Question: how can I change the background of marked element(part of toolbar, in xaml)?
'''
<ToolBar Grid.Column="1" x:Name="AdditionalModuleButtonsStackPanel" Background="{x:Null}"/>
'''
I do not even know how that element is called. I need to make that background transparent.
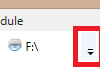
Answer: According to <URL>,
> The overflow button unfortunately has a fixed background.
That means you must supply the entire template. Here is the style of the toolbar (long I know...), make sure to include it in your XAML (I added it to my 'Window.Resources'):
RESOURCE:
'''
<Window.Resources>
<LinearGradientBrush x:Key="ToolBarHorizontalBackground" EndPoint="0,1" StartPoint="0,0">
<GradientStop Color="#E2E0DB" Offset="0"/>
<GradientStop Color="#EAE8E4" Offset="0.5"/>
<GradientStop Color="#D5D2CA" Offset="0.9"/>
<GradientStop Color="#DBD8D1" Offset="1"/>
</LinearGradientBrush>
<LinearGradientBrush x:Key="ToolBarToggleButtonVerticalBackground" EndPoint="1,0" StartPoint="0,0">
<GradientStop Color="#E6E6E6" Offset="0"/>
<GradientStop Color="#D2D2D2" Offset="0.5"/>
<GradientStop Color="#808080" Offset="1"/>
</LinearGradientBrush>
<SolidColorBrush x:Key="ToolBarButtonHover" Color="#B6BDD2"/>
<SolidColorBrush x:Key="ToolBarGripper" Color="#A0A0A0"/>
<Style x:Key="ToolBarVerticalOverflowButtonStyle" TargetType="{x:Type ToggleButton}">
<Setter Property="Background" Value="{StaticResource ToolBarToggleButtonVerticalBackground}"/>
<Setter Property="MinHeight" Value="0"/>
<Setter Property="MinWidth" Value="0"/>
<Setter Property="Template">
<Setter.Value>
<ControlTemplate TargetType="{x:Type ToggleButton}">
<Border x:Name="Bd" Background="{TemplateBinding Background}" CornerRadius="0,0,3,3" SnapsToDevicePixels="true">
<Canvas HorizontalAlignment="Right" Height="6" Margin="2,7,2,2" SnapsToDevicePixels="true" VerticalAlignment="Bottom" Width="7">
<Path Data="M 1.5 1 L 1.5 6" Stroke="White"/>
<Path Data="M 0.5 0 L 0.5 5" Stroke="{TemplateBinding Foreground}"/>
<Path Data="M 3.5 0.5 L 7 3.5 L 4 6.5 Z" Fill="White"/>
<Path Data="M 3 -0.5 L 6 2.5 L 3 5.5 Z" Fill="{TemplateBinding Foreground}"/>
</Canvas>
</Border>
<ControlTemplate.Triggers>
<Trigger Property="IsMouseOver" Value="true">
<Setter Property="Background" TargetName="Bd" Value="{StaticResource ToolBarButtonHover}"/>
</Trigger>
<Trigger Property="IsKeyboardFocused" Value="true">
<Setter Property="Background" TargetName="Bd" Value="{StaticResource ToolBarButtonHover}"/>
</Trigger>
<Trigger Property="IsEnabled" Value="false">
<Setter Property="Foreground" Value="{StaticResource ToolBarGripper}"/>
</Trigger>
</ControlTemplate.Triggers>
</ControlTemplate>
</Setter.Value>
</Setter>
<Style.Triggers>
<DataTrigger Binding="{Binding Source={x:Static SystemParameters.HighContrast}}" Value="true">
<Setter Property="Background" Value="{DynamicResource {x:Static SystemColors.ControlBrushKey}}"/>
</DataTrigger>
</Style.Triggers>
</Style>
<LinearGradientBrush x:Key="ToolBarVerticalBackground" EndPoint="1,0" StartPoint="0,0">
<GradientStop Color="#E2E0DB" Offset="0"/>
<GradientStop Color="#EAE8E4" Offset="0.5"/>
<GradientStop Color="#D5D2CA" Offset="0.9"/>
<GradientStop Color="#DBD8D1" Offset="1"/>
</LinearGradientBrush>
<LinearGradientBrush x:Key="ToolBarToggleButtonHorizontalBackground" EndPoint="0,1" StartPoint="0,0">
<GradientStop Color="#E6E6E6" Offset="0"/>
<GradientStop Color="#D2D2D2" Offset="0.5"/>
<GradientStop Color="#808080" Offset="1"/>
</LinearGradientBrush>
<Style x:Key="ToolBarHorizontalOverflowButtonStyle" TargetType="{x:Type ToggleButton}">
<Setter Property="Background" Value="{StaticResource ToolBarToggleButtonHorizontalBackground}"/>
<Setter Property="MinHeight" Value="0"/>
<Setter Property="MinWidth" Value="0"/>
<Setter Property="Template">
<Setter.Value>
<ControlTemplate TargetType="{x:Type ToggleButton}">
<Border x:Name="Bd" Background="{TemplateBinding Background}" CornerRadius="0,3,3,0" SnapsToDevicePixels="true">
<Canvas HorizontalAlignment="Right" Height="7" Margin="7,2,2,2" SnapsToDevicePixels="true" VerticalAlignment="Bottom" Width="6">
<Path Data="M 1 1.5 L 6 1.5" Stroke="White"/>
<Path Data="M 0 0.5 L 5 0.5" Stroke="{TemplateBinding Foreground}"/>
<Path Data="M 0.5 4 L 6.5 4 L 3.5 7 Z" Fill="White"/>
<Path Data="M -0.5 3 L 5.5 3 L 2.5 6 Z" Fill="{TemplateBinding Foreground}"/>
</Canvas>
</Border>
<ControlTemplate.Triggers>
<Trigger Property="IsMouseOver" Value="true">
<Setter Property="Background" TargetName="Bd" Value="{StaticResource ToolBarButtonHover}"/>
</Trigger>
<Trigger Property="IsKeyboardFocused" Value="true">
<Setter Property="Background" TargetName="Bd" Value="{StaticResource ToolBarButtonHover}"/>
</Trigger>
<Trigger Property="IsEnabled" Value="false">
<Setter Property="Foreground" Value="{StaticResource ToolBarGripper}"/>
</Trigger>
</ControlTemplate.Triggers>
</ControlTemplate>
</Setter.Value>
</Setter>
<Style.Triggers>
<DataTrigger Binding="{Binding Source={x:Static SystemParameters.HighContrast}}" Value="true">
<Setter Property="Background" Value="{DynamicResource {x:Static SystemColors.ControlBrushKey}}"/>
</DataTrigger>
</Style.Triggers>
</Style>
<SolidColorBrush x:Key="ToolBarMenuBorder" Color="#666666"/>
<SolidColorBrush x:Key="ToolBarSubMenuBackground" Color="#F9F8F7"/>
<Style x:Key="ToolBarThumbStyle" TargetType="{x:Type Thumb}">
<Setter Property="Template">
<Setter.Value>
<ControlTemplate TargetType="{x:Type Thumb}">
<Border Background="Transparent" Padding="{TemplateBinding Padding}" SnapsToDevicePixels="True">
<Rectangle>
<Rectangle.Fill>
<DrawingBrush TileMode="Tile" Viewbox="0,0,4,4" Viewport="0,0,4,4" ViewportUnits="Absolute" ViewboxUnits="Absolute">
<DrawingBrush.Drawing>
<DrawingGroup>
<GeometryDrawing Brush="White" Geometry="M 1 1 L 1 3 L 3 3 L 3 1 z"/>
<GeometryDrawing Brush="{StaticResource ToolBarGripper}" Geometry="M 0 0 L 0 2 L 2 2 L 2 0 z"/>
</DrawingGroup>
</DrawingBrush.Drawing>
</DrawingBrush>
</Rectangle.Fill>
</Rectangle>
</Border>
<ControlTemplate.Triggers>
<Trigger Property="IsMouseOver" Value="true">
<Setter Property="Cursor" Value="SizeAll"/>
</Trigger>
</ControlTemplate.Triggers>
</ControlTemplate>
</Setter.Value>
</Setter>
</Style>
<Style x:Key="ToolBarMainPanelBorderStyle" TargetType="{x:Type Border}">
<Setter Property="Margin" Value="0,0,11,0"/>
<Setter Property="CornerRadius" Value="3,3,3,3"/>
<Style.Triggers>
<DataTrigger Binding="{Binding Source={x:Static SystemParameters.HighContrast}}" Value="true">
<Setter Property="CornerRadius" Value="0,0,0,0"/>
</DataTrigger>
</Style.Triggers>
</Style>
<Style x:Key="ToolBarStyle1" TargetType="{x:Type ToolBar}">
<Setter Property="Background" Value="{StaticResource ToolBarHorizontalBackground}"/>
<Setter Property="Template">
<Setter.Value>
<ControlTemplate TargetType="{x:Type ToolBar}">
<Grid x:Name="Grid" Margin="3,1,1,1" SnapsToDevicePixels="true">
<Grid x:Name="OverflowGrid" HorizontalAlignment="Right">
<ToggleButton x:Name="OverflowButton" Background="Transparent" ClickMode="Press" FocusVisualStyle="{x:Null}" IsChecked="{Binding IsOverflowOpen, Mode=TwoWay, RelativeSource={RelativeSource TemplatedParent}}" IsEnabled="{TemplateBinding HasOverflowItems}" Style="{StaticResource ToolBarHorizontalOverflowButtonStyle}"/>
<Popup x:Name="OverflowPopup" AllowsTransparency="true" Focusable="false" IsOpen="{Binding IsOverflowOpen, RelativeSource={RelativeSource TemplatedParent}}" PopupAnimation="{DynamicResource {x:Static SystemParameters.ComboBoxPopupAnimationKey}}" Placement="Bottom" StaysOpen="false">
<Themes:SystemDropShadowChrome x:Name="Shdw" Color="Transparent">
<Border x:Name="ToolBarSubMenuBorder" BorderBrush="{StaticResource ToolBarMenuBorder}" BorderThickness="1" Background="{StaticResource ToolBarSubMenuBackground}" RenderOptions.ClearTypeHint="Enabled">
<ToolBarOverflowPanel x:Name="PART_ToolBarOverflowPanel" KeyboardNavigation.DirectionalNavigation="Cycle" FocusVisualStyle="{x:Null}" Focusable="true" Margin="2" SnapsToDevicePixels="{TemplateBinding SnapsToDevicePixels}" KeyboardNavigation.TabNavigation="Cycle" WrapWidth="200"/>
</Border>
</Themes:SystemDropShadowChrome>
</Popup>
</Grid>
<Border x:Name="MainPanelBorder" BorderBrush="{TemplateBinding BorderBrush}" BorderThickness="{TemplateBinding BorderThickness}" Background="{TemplateBinding Background}" Padding="{TemplateBinding Padding}" Style="{StaticResource ToolBarMainPanelBorderStyle}">
<DockPanel KeyboardNavigation.TabIndex="1" KeyboardNavigation.TabNavigation="Local">
<Thumb x:Name="ToolBarThumb" Margin="-3,-1,0,0" Padding="6,5,1,6" Style="{StaticResource ToolBarThumbStyle}" Width="10"/>
<ContentPresenter x:Name="ToolBarHeader" ContentSource="Header" HorizontalAlignment="Center" Margin="4,0,4,0" SnapsToDevicePixels="{TemplateBinding SnapsToDevicePixels}" VerticalAlignment="Center"/>
<ToolBarPanel x:Name="PART_ToolBarPanel" IsItemsHost="true" Margin="0,1,2,2" SnapsToDevicePixels="{TemplateBinding SnapsToDevicePixels}"/>
</DockPanel>
</Border>
</Grid>
<ControlTemplate.Triggers>
<Trigger Property="IsOverflowOpen" Value="true">
<Setter Property="IsEnabled" TargetName="ToolBarThumb" Value="false"/>
</Trigger>
<Trigger Property="Header" Value="{x:Null}">
<Setter Property="Visibility" TargetName="ToolBarHeader" Value="Collapsed"/>
</Trigger>
<Trigger Property="ToolBarTray.IsLocked" Value="true">
<Setter Property="Visibility" TargetName="ToolBarThumb" Value="Collapsed"/>
</Trigger>
<Trigger Property="HasDropShadow" SourceName="OverflowPopup" Value="true">
<Setter Property="Margin" TargetName="Shdw" Value="0,0,5,5"/>
<Setter Property="SnapsToDevicePixels" TargetName="Shdw" Value="true"/>
<Setter Property="Color" TargetName="Shdw" Value="#71000000"/>
</Trigger>
<Trigger Property="Orientation" Value="Vertical">
<Setter Property="Margin" TargetName="Grid" Value="1,3,1,1"/>
<Setter Property="Style" TargetName="OverflowButton" Value="{StaticResource ToolBarVerticalOverflowButtonStyle}"/>
<Setter Property="Height" TargetName="ToolBarThumb" Value="10"/>
<Setter Property="Width" TargetName="ToolBarThumb" Value="Auto"/>
<Setter Property="Margin" TargetName="ToolBarThumb" Value="-1,-3,0,0"/>
<Setter Property="Padding" TargetName="ToolBarThumb" Value="5,6,6,1"/>
<Setter Property="Margin" TargetName="ToolBarHeader" Value="0,0,0,4"/>
<Setter Property="Margin" TargetName="PART_ToolBarPanel" Value="1,0,2,2"/>
<Setter Property="DockPanel.Dock" TargetName="ToolBarThumb" Value="Top"/>
<Setter Property="DockPanel.Dock" TargetName="ToolBarHeader" Value="Top"/>
<Setter Property="HorizontalAlignment" TargetName="OverflowGrid" Value="Stretch"/>
<Setter Property="VerticalAlignment" TargetName="OverflowGrid" Value="Bottom"/>
<Setter Property="Placement" TargetName="OverflowPopup" Value="Right"/>
<Setter Property="Margin" TargetName="MainPanelBorder" Value="0,0,0,11"/>
<Setter Property="Background" Value="{StaticResource ToolBarVerticalBackground}"/>
</Trigger>
<Trigger Property="IsEnabled" Value="false">
<Setter Property="Foreground" Value="{DynamicResource {x:Static SystemColors.GrayTextBrushKey}}"/>
</Trigger>
</ControlTemplate.Triggers>
</ControlTemplate>
</Setter.Value>
</Setter>
<Style.Triggers>
<DataTrigger Binding="{Binding Source={x:Static SystemParameters.HighContrast}}" Value="true">
<Setter Property="Background" Value="{DynamicResource {x:Static SystemColors.ControlBrushKey}}"/>
</DataTrigger>
</Style.Triggers>
</Style>
</Window.Resources>
'''
Then you add the style by doing something like this:
'''
<Grid>
<ToolBar x:Name="AdditionalModuleButtonsStackPanel" Background="{x:Null}" Style="{DynamicResource ToolBarStyle1}" />
</Grid>
'''